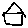
Label: house